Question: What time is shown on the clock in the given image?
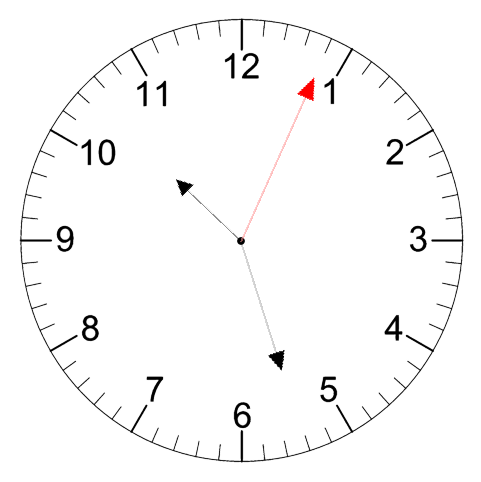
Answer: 10:27:04